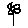
Label: flower